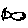
Label: fish